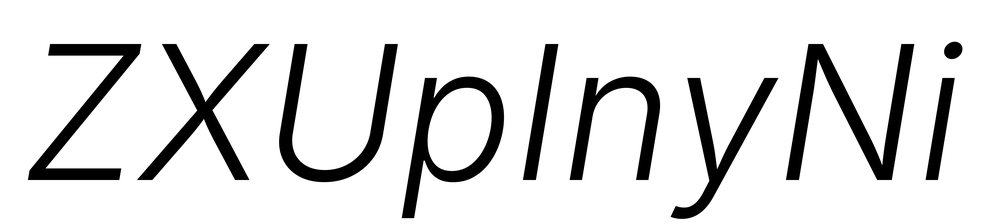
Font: Inter-Italic_Light_Italic